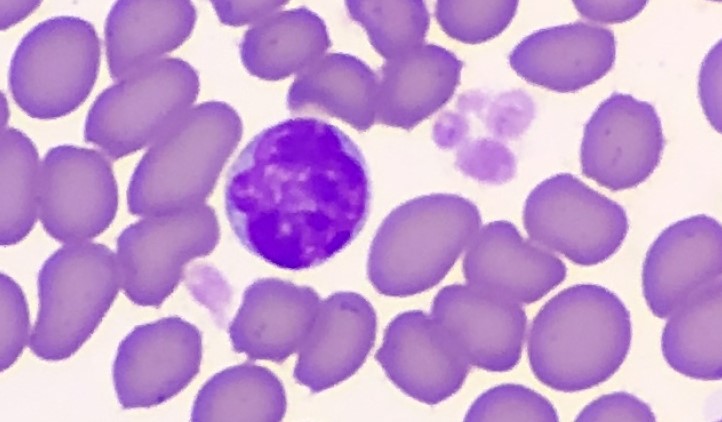
White blood cell type: Lymphocyte